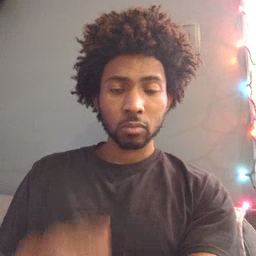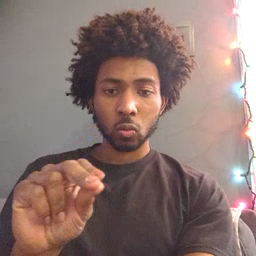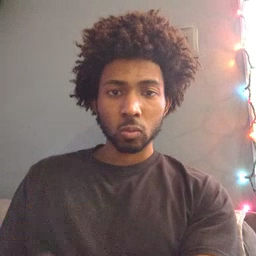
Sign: no